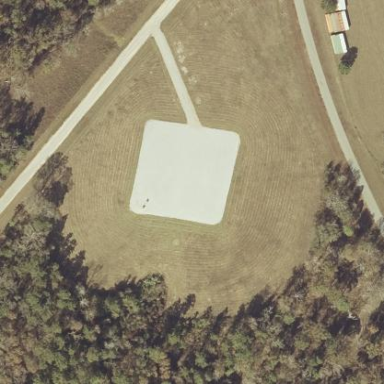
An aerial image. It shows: Image of helipad at airport.